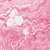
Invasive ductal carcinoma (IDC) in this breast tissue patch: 0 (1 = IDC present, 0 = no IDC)